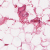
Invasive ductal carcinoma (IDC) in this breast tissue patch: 0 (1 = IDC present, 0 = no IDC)